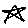
Label: star